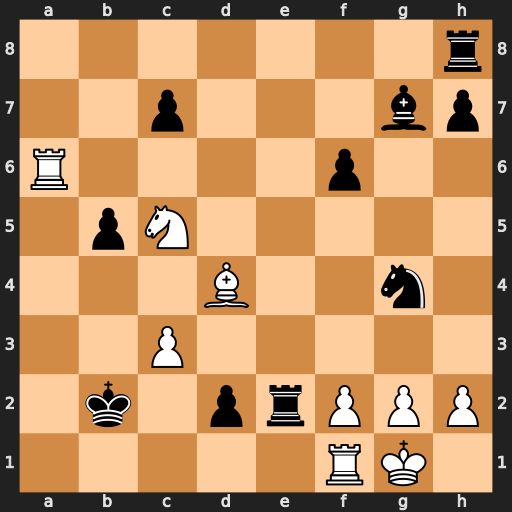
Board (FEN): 7r/2p3bp/R4p2/1pN5/3B2n1/2P5/1k1prPPP/5RK1
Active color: w
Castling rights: -
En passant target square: -
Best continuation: c4+ Kc2 Ra2#